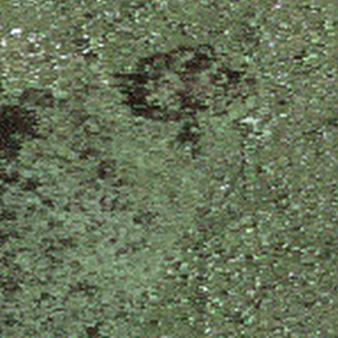
Label: other